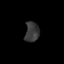
Tissue: lung
Cell type: Epithelial cells
Senescence score: 0.2105
Nuclear area (px): 274
Mean DAPI intensity: 56.807